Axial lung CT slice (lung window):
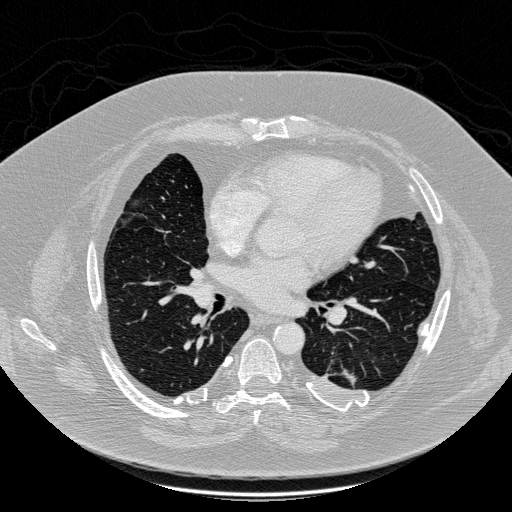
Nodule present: no